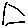
Label: triangle